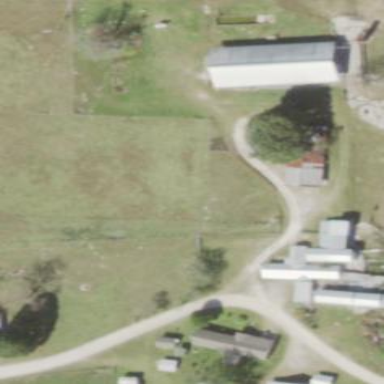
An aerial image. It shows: Dairy farmyard.